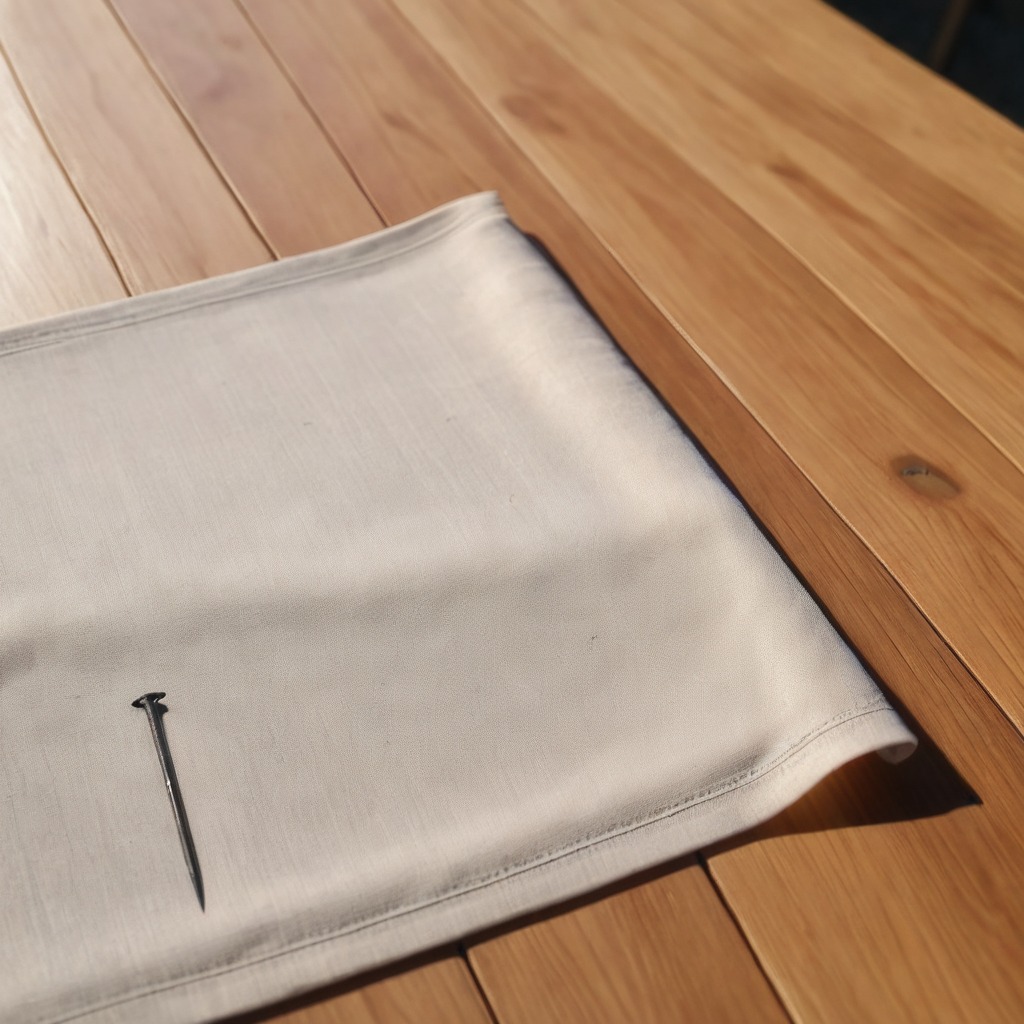
A nail lying on a wooden table in an outdoor workshop during daytime bright natural light soft shadows worn but beneath the cloth